Interaction volume radius: 5 \u00c5
Interaction volume height: 45 \u00c5
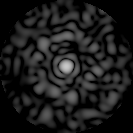
Disorder parameter: 0.7959